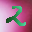
Label: 2